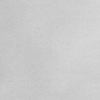
Atmospheric dust classification: dusty